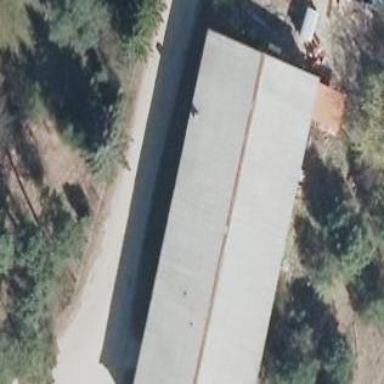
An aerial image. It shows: Commercial building.